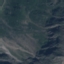
Land use / land cover class: HerbaceousVegetation